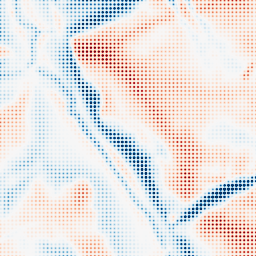
Category: multiscale
Decomposition family: dog_multiscale
Decomposition parameters: sigma_ratio: 1.6
n_scales: 4
base_sigma: 2
Upsampling method: sinc_hamming
Upsampling parameters: scale: 8
kernel_size: 4
Upsampling scale: 8